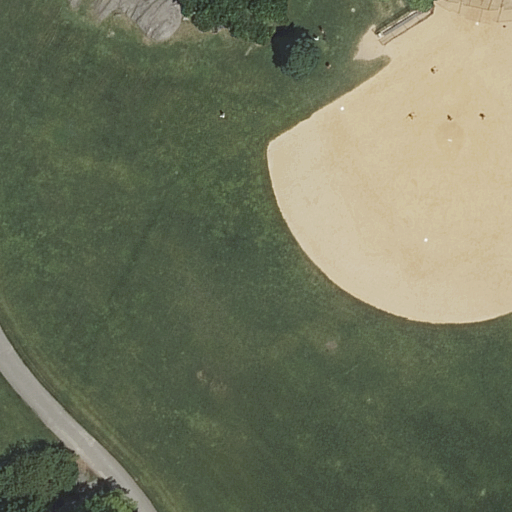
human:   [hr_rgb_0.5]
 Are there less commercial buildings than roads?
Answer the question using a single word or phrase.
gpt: yes

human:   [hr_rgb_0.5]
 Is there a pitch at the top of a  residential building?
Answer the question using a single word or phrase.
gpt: no

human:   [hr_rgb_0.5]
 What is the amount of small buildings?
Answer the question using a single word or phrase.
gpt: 0

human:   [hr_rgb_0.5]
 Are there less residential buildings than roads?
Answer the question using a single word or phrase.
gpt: yes

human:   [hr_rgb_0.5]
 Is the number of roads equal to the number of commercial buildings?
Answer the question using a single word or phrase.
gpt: no

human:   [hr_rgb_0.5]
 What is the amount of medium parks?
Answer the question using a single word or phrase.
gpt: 0

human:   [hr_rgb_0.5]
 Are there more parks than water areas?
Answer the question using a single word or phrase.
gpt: yes

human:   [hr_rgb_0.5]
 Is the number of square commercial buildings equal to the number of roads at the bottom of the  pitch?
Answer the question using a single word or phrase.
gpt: no

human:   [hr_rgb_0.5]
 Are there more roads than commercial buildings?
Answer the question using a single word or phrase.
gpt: yes

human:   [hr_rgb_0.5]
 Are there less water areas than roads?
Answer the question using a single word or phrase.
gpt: yes

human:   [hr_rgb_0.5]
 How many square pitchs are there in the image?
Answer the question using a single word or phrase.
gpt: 0

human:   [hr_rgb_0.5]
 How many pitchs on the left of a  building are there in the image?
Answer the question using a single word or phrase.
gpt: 0

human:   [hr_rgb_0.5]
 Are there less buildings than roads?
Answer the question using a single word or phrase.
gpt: yes

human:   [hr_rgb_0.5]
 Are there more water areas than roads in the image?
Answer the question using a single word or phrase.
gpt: no

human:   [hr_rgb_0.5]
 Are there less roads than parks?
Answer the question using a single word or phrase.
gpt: no

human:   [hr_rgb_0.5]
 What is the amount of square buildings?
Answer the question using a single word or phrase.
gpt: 0

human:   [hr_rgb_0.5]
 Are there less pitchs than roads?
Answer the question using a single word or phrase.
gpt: no

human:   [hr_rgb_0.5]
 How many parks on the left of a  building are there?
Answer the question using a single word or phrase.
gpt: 0

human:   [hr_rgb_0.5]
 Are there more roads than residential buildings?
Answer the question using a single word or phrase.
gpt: yes

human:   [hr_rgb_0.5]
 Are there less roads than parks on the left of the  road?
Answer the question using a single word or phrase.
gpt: no

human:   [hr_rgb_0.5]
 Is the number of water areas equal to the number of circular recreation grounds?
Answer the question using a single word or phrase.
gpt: yes

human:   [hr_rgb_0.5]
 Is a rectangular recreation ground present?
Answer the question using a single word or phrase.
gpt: no

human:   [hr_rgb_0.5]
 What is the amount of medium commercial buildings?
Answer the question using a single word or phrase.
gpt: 0

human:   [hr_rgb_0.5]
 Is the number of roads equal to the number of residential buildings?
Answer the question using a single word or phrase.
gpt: no

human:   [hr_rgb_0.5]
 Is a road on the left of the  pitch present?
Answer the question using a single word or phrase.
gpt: yes

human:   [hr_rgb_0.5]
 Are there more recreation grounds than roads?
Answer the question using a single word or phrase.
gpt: no

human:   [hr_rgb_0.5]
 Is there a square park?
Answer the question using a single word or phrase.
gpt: no

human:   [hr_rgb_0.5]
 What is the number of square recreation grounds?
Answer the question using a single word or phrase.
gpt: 0

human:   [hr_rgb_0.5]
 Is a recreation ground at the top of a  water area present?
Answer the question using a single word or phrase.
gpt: no

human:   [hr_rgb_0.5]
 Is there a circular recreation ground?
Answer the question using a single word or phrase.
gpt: no

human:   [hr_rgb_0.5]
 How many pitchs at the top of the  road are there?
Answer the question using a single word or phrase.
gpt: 1

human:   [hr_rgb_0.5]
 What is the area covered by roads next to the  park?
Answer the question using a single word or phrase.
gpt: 0m2

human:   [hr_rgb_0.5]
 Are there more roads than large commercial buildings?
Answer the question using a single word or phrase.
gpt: yes

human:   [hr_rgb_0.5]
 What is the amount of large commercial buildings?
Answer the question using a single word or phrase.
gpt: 0

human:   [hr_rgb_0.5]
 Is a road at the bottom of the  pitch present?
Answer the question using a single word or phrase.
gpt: yes

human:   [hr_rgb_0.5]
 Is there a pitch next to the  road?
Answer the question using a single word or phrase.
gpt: yes